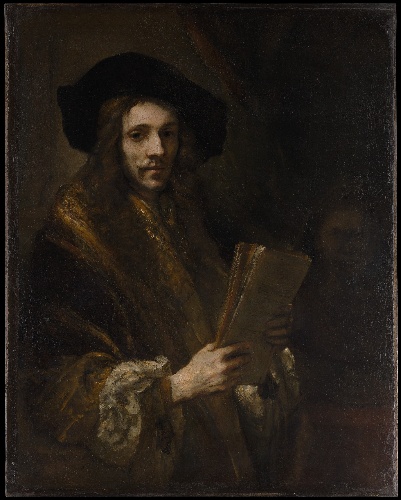
Title: Portrait of a Man ("The Auctioneer")
Artist: Rembrandt
Artist bio: Dutch, third quarter 17th century
Date: probably ca. 1658–62
Object type: Painting
Classification: Paintings
Medium: Oil on canvas
Dimensions: 42 3/4 x 34 in. (108.6 x 86.4 cm)
Department: European Paintings
Credit line: Bequest of Benjamin Altman, 1913
Accession year: 1914
Repository: Metropolitan Museum of Art, New York, NY
Tags: Men|Portraits